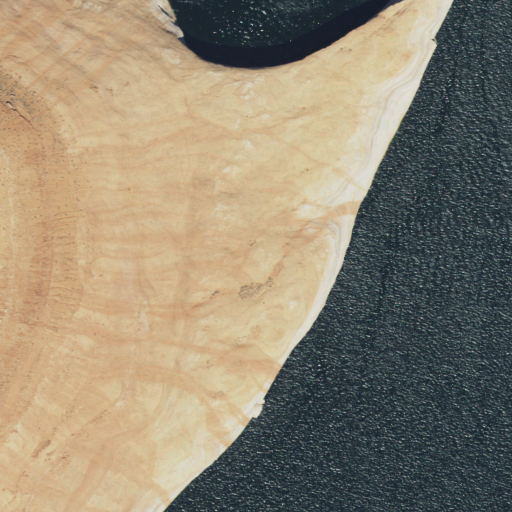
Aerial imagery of bar in Utah named Smith Bar containing barren land, open water, shrub, and grassland